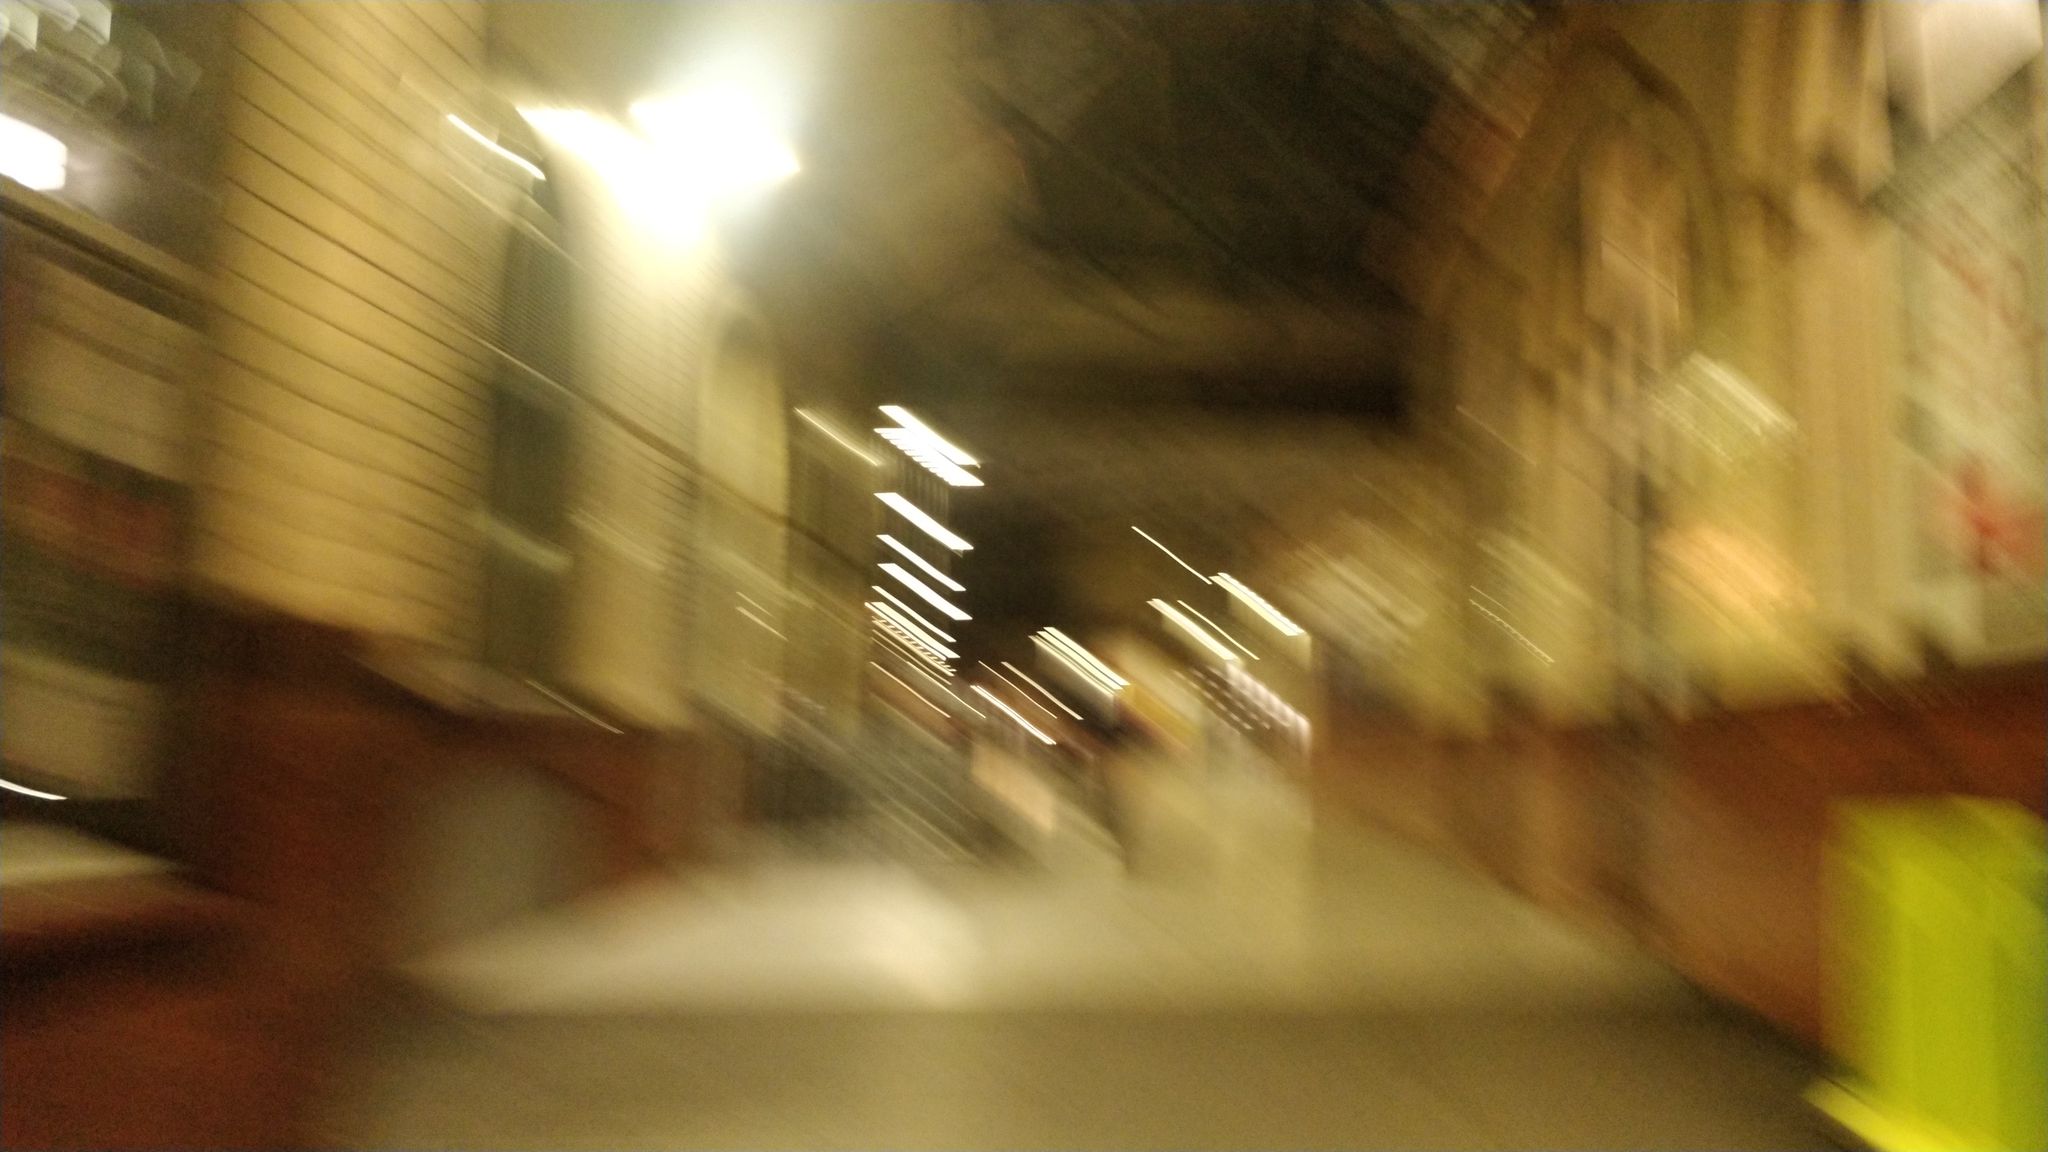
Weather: snowy
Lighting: night
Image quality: slightly poor
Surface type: driving surface
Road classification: pedestrian, service, cycleway
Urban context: urban centre
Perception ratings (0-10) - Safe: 1.17, Lively: 2.36, Beautiful: 6.62, Boring: 4.78, Depressing: 0.99, Wealthy: 5.41